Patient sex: M
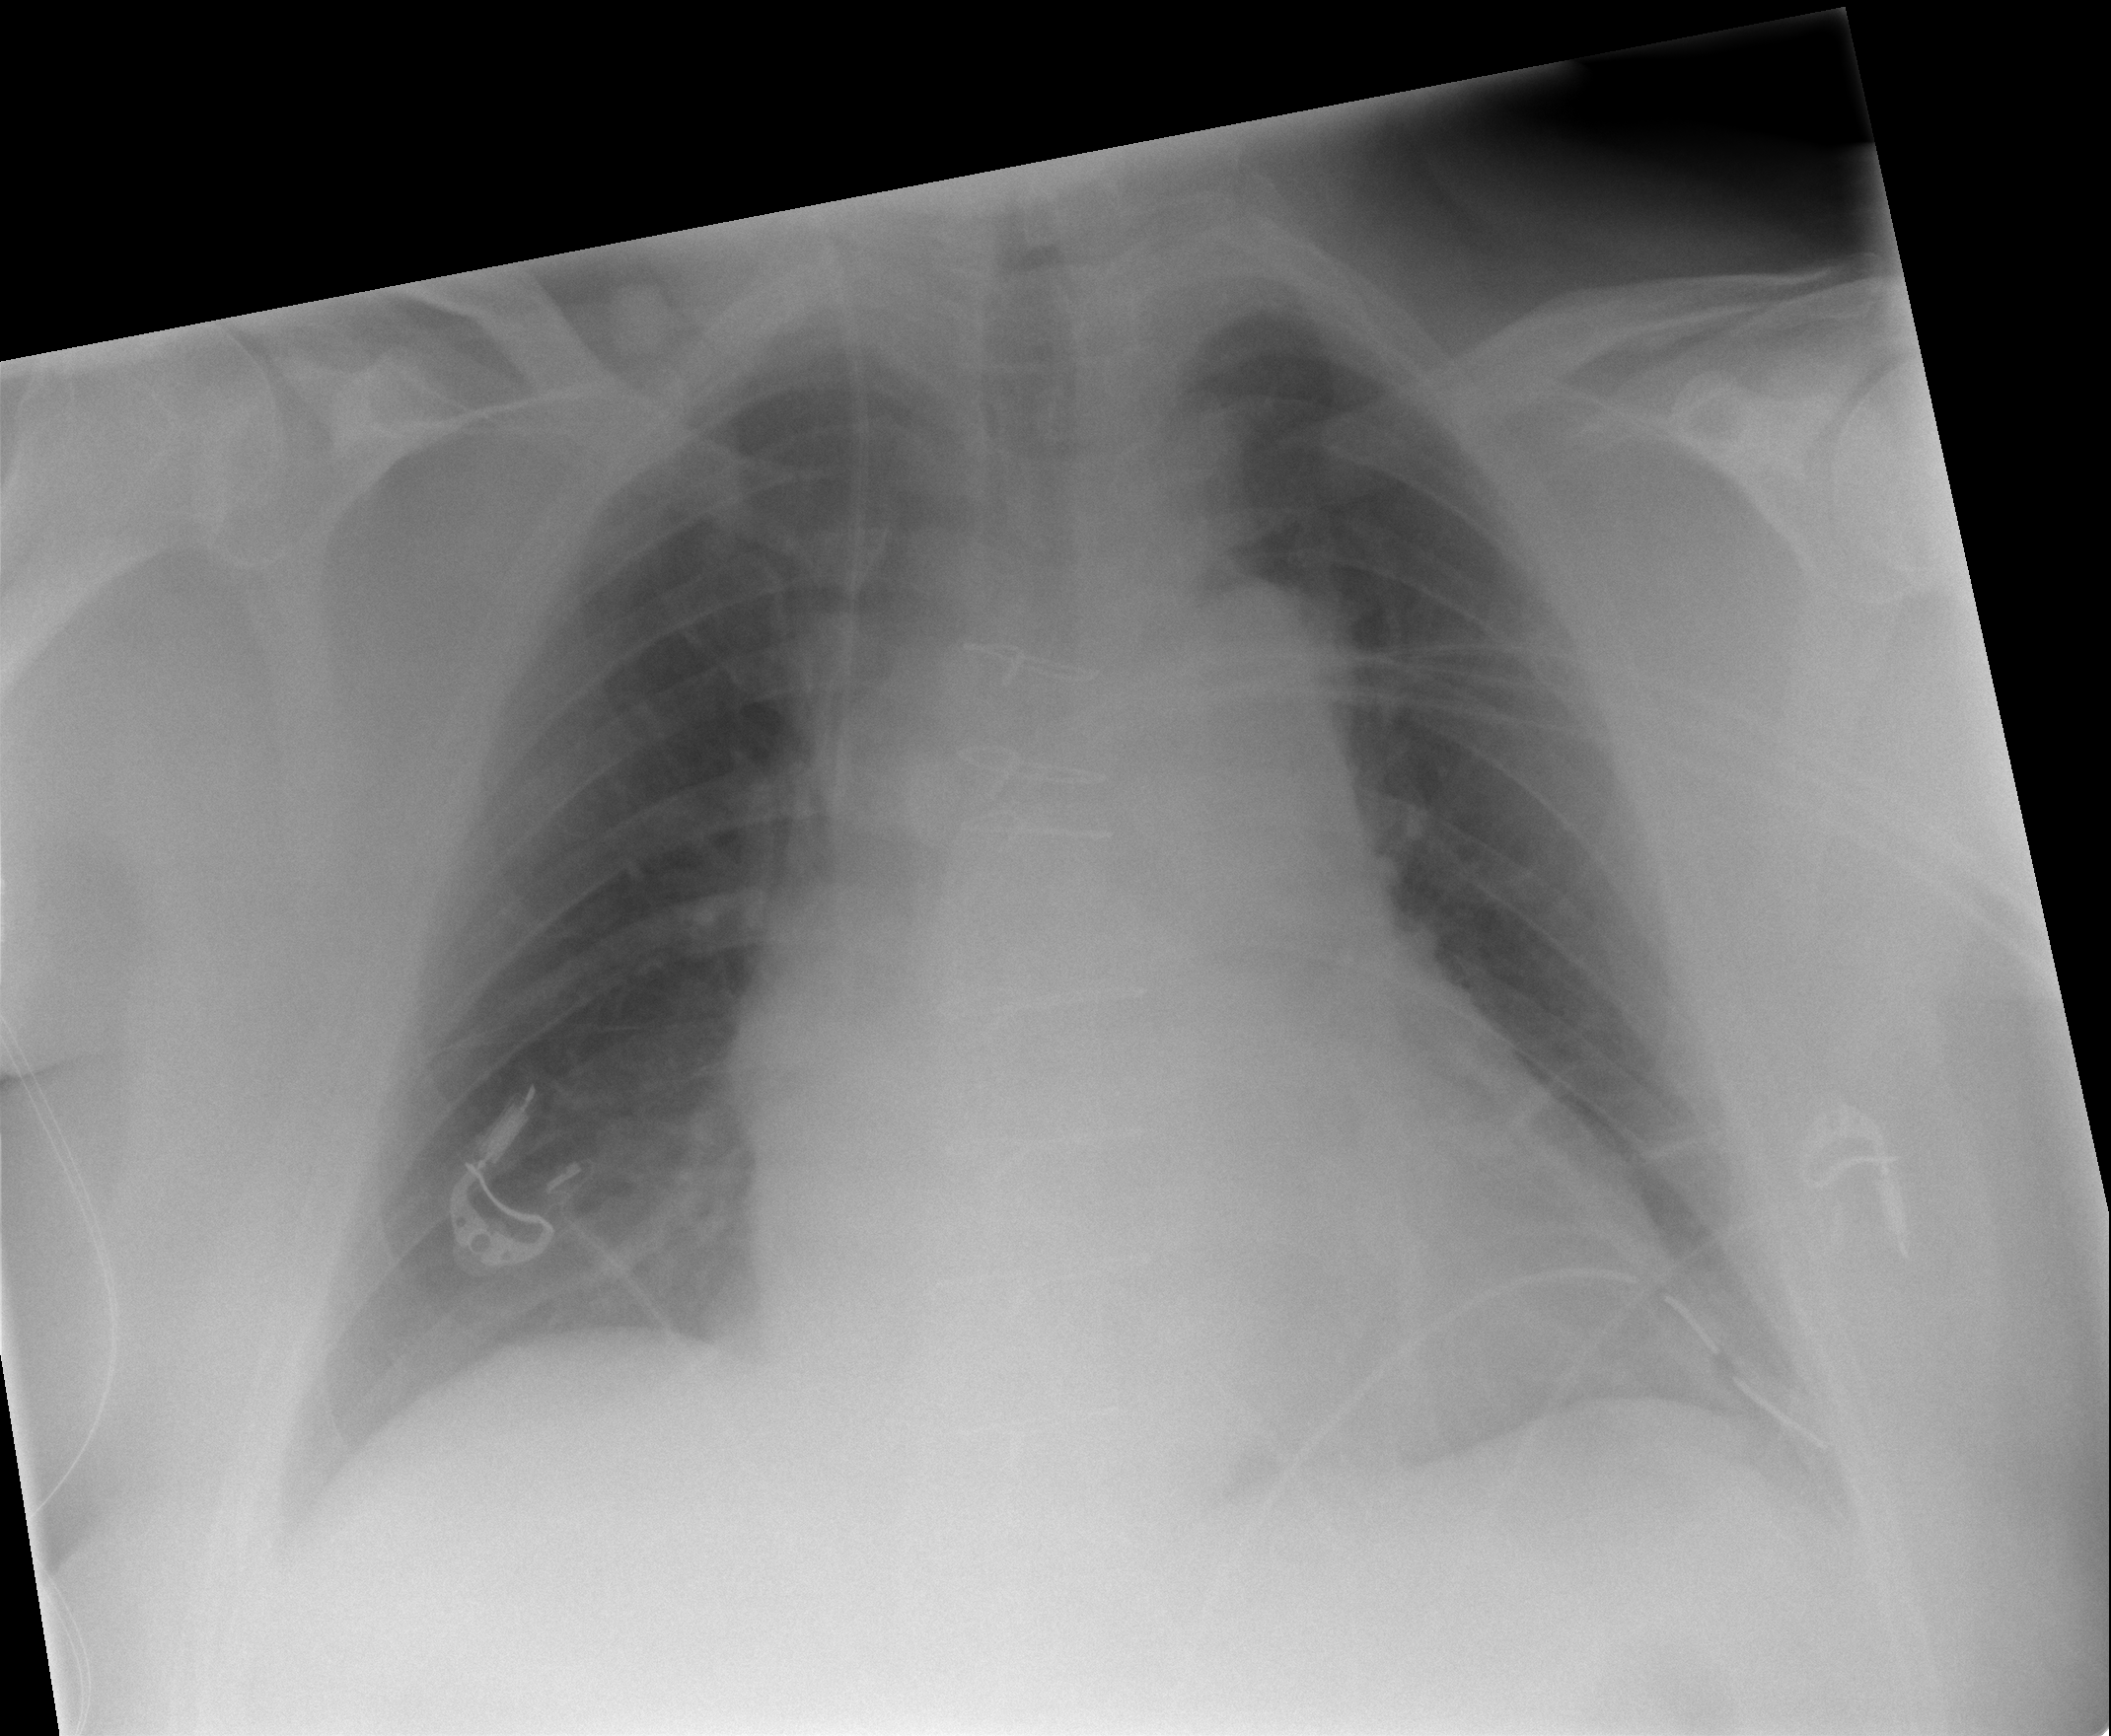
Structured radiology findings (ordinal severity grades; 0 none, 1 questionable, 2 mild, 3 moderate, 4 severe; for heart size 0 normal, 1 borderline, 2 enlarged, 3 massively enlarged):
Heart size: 2
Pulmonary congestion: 0
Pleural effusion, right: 0
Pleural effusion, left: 2
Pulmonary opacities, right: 0
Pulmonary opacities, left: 0
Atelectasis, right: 0
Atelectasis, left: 2